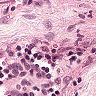
Metastatic tissue present: no